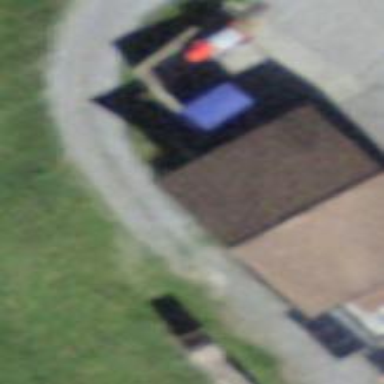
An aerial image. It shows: Garage.